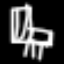
Label: chair